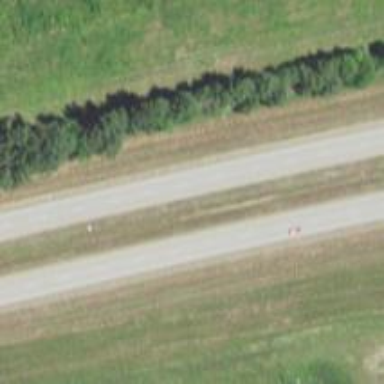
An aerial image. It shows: Trunk highway with expressway features.